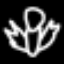
Label: angel